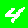
Digit: 4